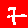
Digit: 7